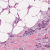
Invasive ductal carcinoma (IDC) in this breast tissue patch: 1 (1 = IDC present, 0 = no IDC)